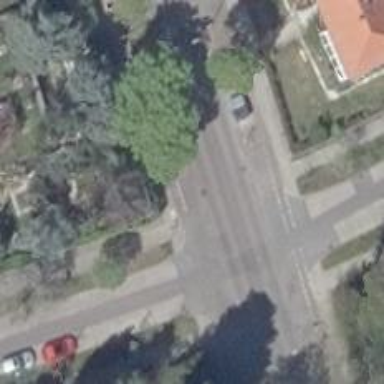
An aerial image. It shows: Unclassified road with asphalt surface and parallel parking lanes on both sides. The road has sidewalks on both sides and separate cycle track. The parking lanes are positioned on the street side.